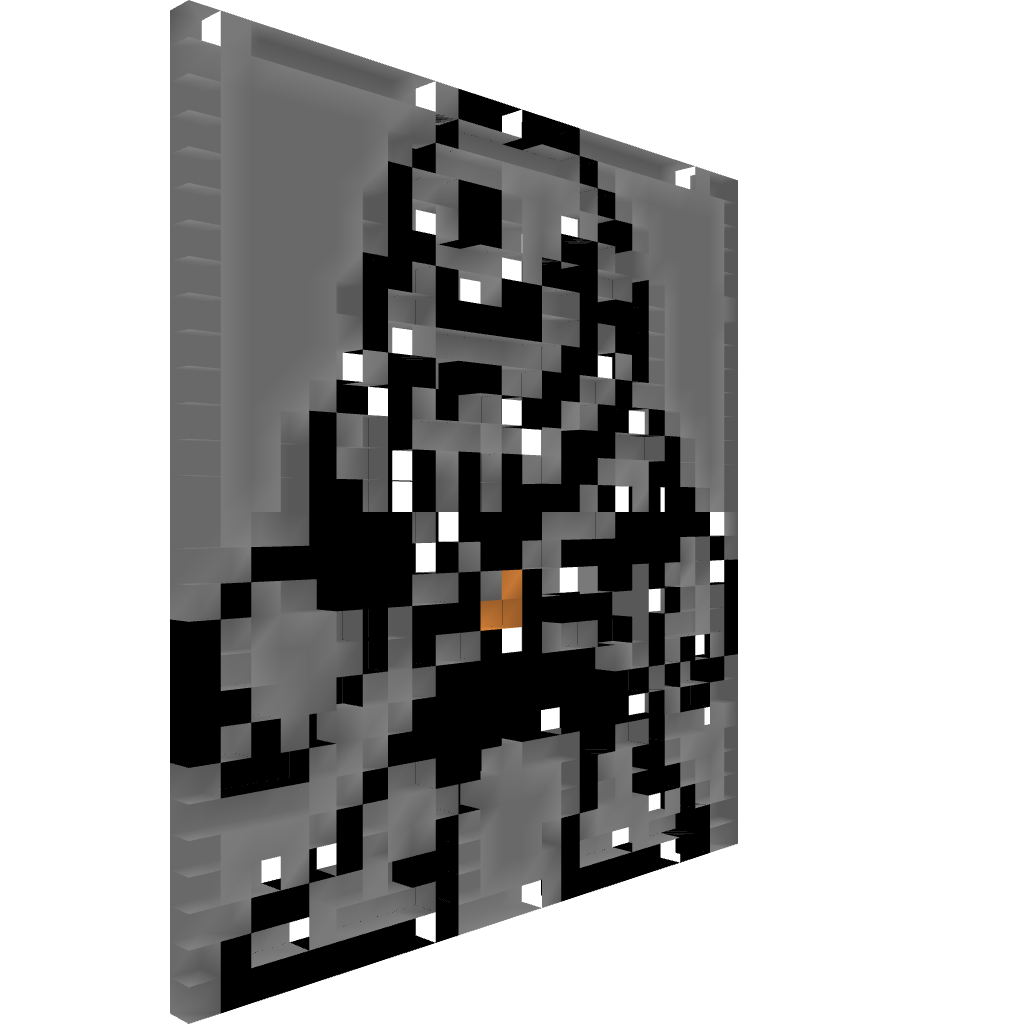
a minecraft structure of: Skull Man good quality